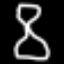
Label: hourglass